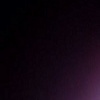
Label: space